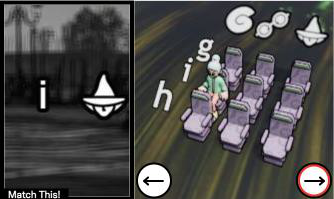
Task: seats
Answer: no